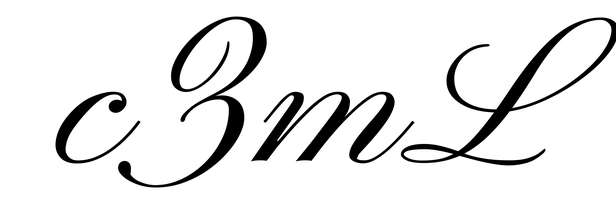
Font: PinyonScript-Regular